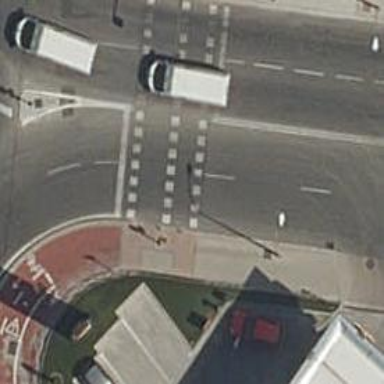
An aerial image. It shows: Crossing with traffic signals.